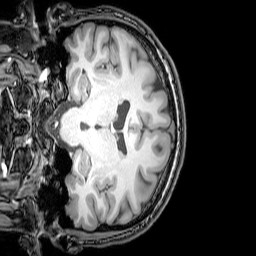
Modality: T1w
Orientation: coronal
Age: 22
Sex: male
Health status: healthy
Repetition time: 0.081 s
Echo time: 0.037 s